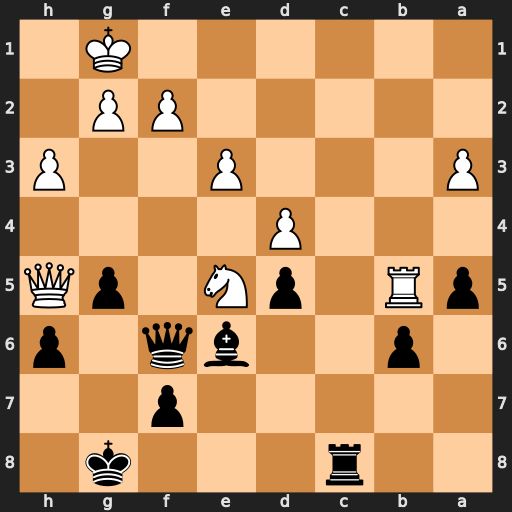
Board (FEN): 2r3k1/5p2/1p2bq1p/pR1pN1pQ/3P4/P3P2P/5PP1/6K1
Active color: b
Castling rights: -
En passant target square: -
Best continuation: Rc1+ Kh2 Qxf2 Qxh6 Qg1+